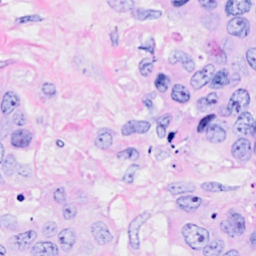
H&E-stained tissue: Breast